Interaction volume radius: 10 \u00c5
Interaction volume height: 15 \u00c5
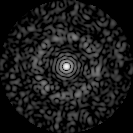
Disorder parameter: 0.8417